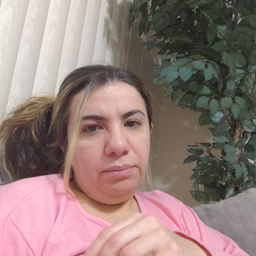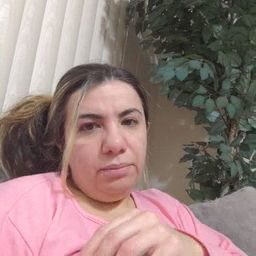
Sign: alligator